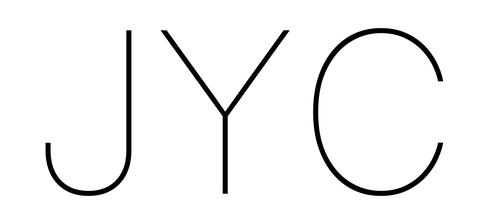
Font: Inter_Thin